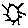
Label: sun